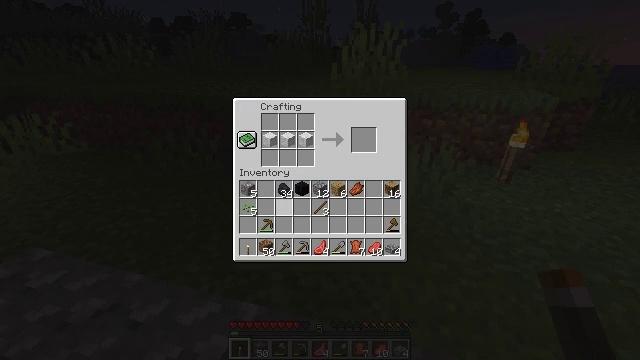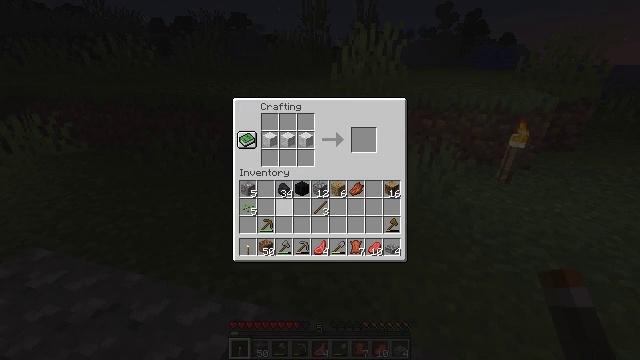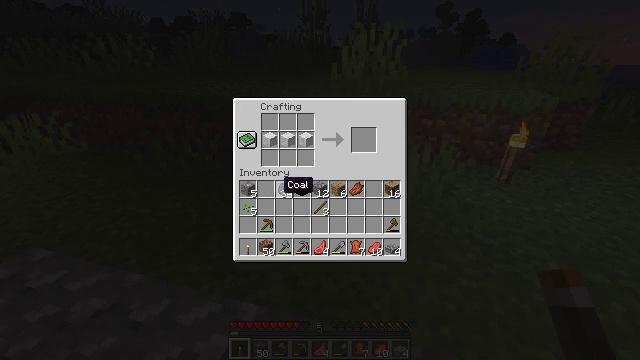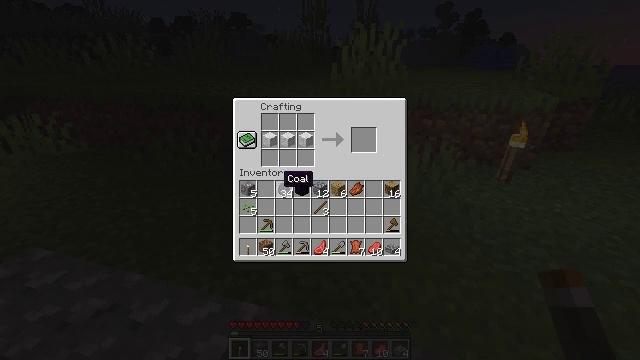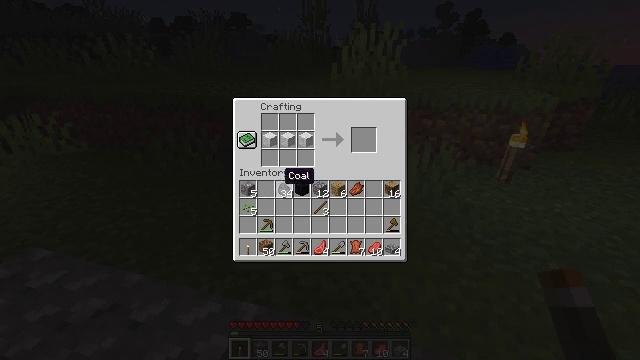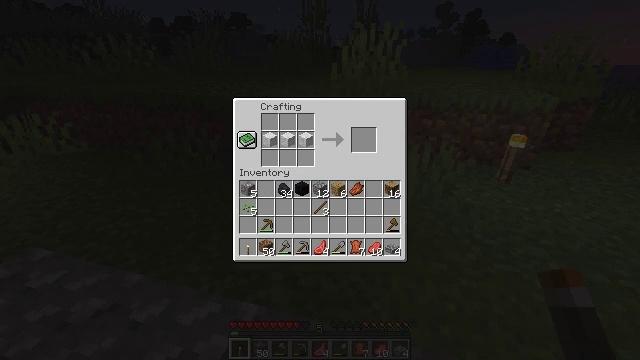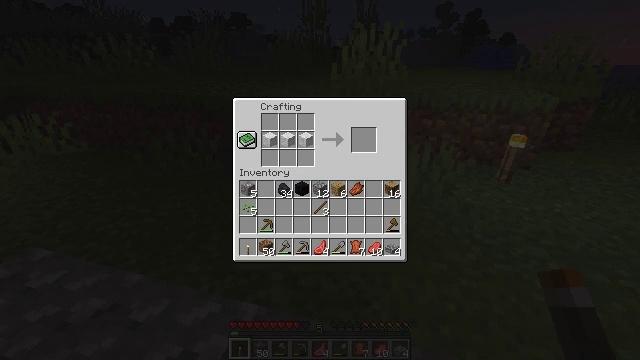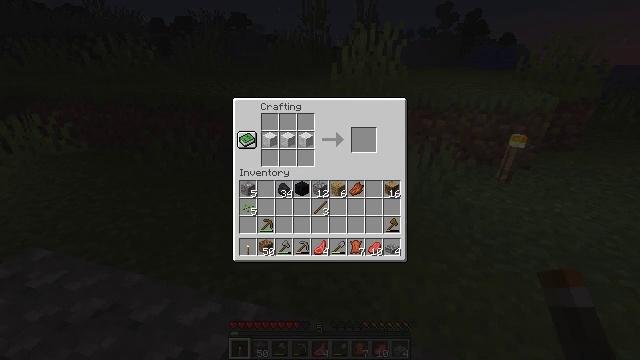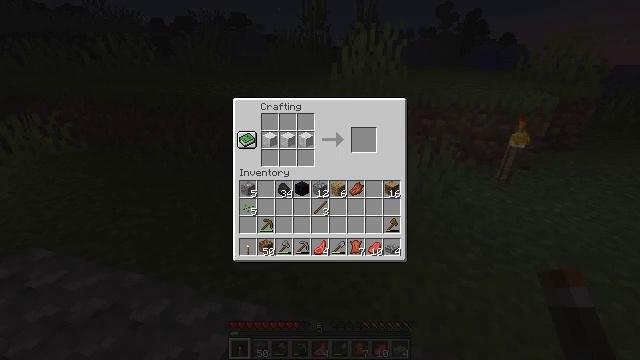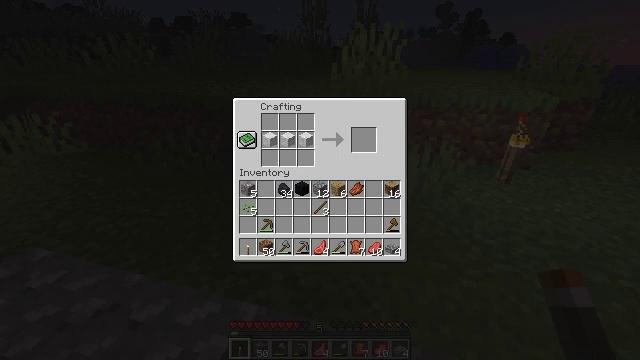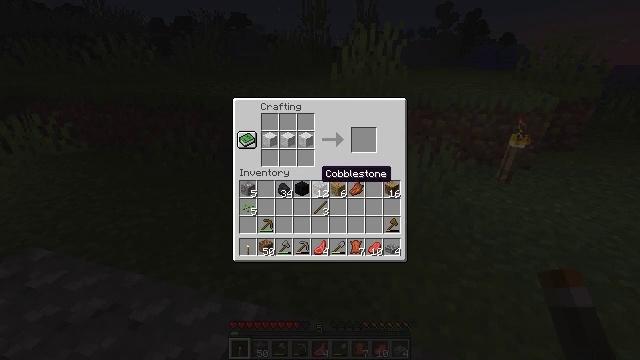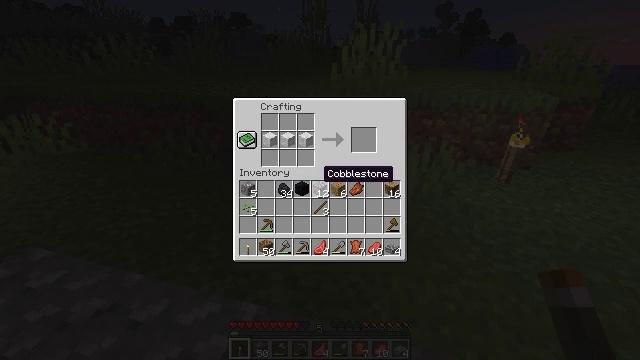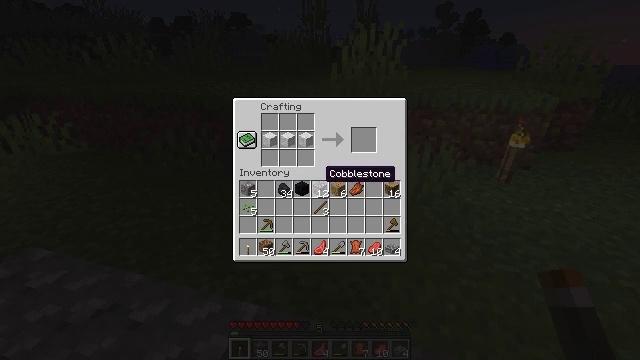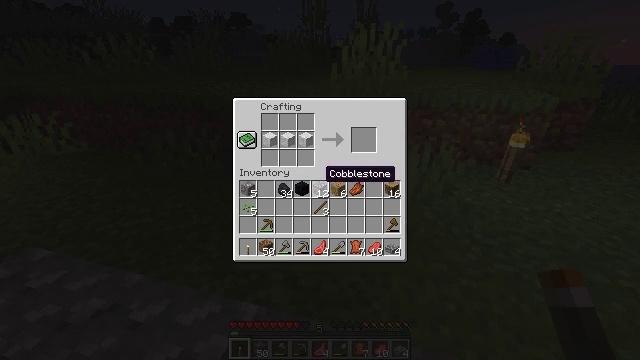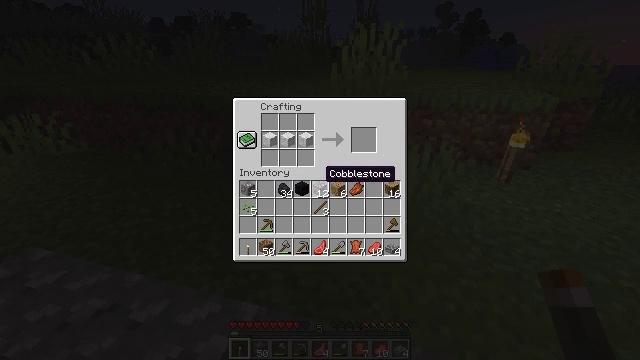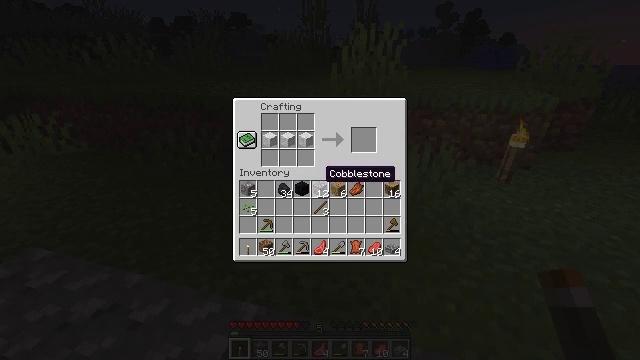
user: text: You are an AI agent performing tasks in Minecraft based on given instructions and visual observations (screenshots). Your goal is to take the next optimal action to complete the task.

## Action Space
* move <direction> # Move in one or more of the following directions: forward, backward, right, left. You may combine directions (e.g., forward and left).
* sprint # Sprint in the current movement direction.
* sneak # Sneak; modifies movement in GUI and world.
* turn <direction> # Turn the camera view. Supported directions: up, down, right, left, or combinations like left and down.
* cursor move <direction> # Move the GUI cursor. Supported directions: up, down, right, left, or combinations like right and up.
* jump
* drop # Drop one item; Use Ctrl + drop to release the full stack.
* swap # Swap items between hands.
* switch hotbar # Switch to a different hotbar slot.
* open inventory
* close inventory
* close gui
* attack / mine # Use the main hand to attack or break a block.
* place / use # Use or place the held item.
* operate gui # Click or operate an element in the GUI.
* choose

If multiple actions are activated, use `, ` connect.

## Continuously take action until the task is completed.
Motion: motion action
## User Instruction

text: Prepare wool and planks to craft a white bed.
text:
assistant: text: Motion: no_op
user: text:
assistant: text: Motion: cursor move up
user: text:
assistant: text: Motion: no_op
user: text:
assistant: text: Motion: no_op
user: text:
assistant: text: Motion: cursor move right and up
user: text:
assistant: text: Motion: no_op
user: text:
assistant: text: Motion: no_op
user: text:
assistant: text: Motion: no_op
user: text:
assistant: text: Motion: no_op
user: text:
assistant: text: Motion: no_op
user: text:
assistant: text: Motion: no_op
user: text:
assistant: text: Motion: no_op
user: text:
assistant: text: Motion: no_op
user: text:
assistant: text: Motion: no_op
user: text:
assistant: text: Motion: no_op
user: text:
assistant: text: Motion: no_op
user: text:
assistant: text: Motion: no_op
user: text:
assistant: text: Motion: operate gui
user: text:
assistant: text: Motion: operate gui
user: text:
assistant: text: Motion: no_op
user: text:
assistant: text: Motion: no_op
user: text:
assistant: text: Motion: no_op
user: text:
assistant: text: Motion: no_op
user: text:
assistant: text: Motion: cursor move down
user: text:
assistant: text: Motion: no_op
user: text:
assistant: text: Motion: no_op
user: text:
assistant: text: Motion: no_op
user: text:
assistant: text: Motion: no_op
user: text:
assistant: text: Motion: no_op
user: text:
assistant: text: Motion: no_op